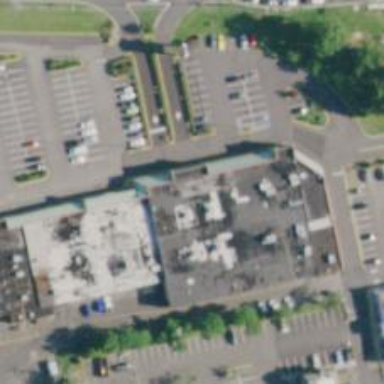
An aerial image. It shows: Fitness centre on leisure land.